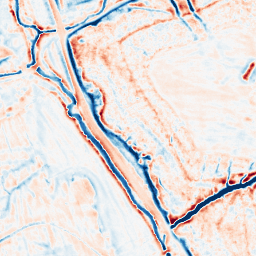
Category: edge_preserving
Decomposition family: bilateral
Decomposition parameters: d: 15
sigma_color: 50
sigma_space: 150
Upsampling method: linear_exact
Upsampling parameters: scale: 4
Upsampling scale: 4